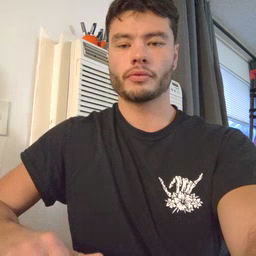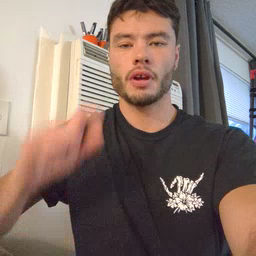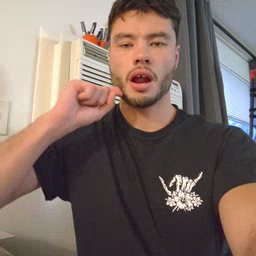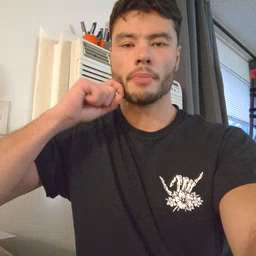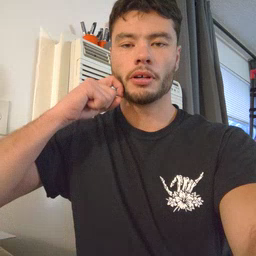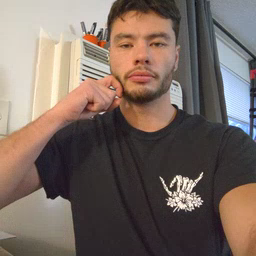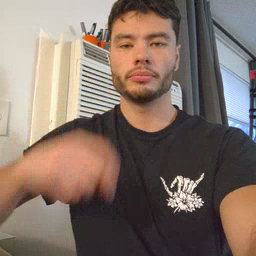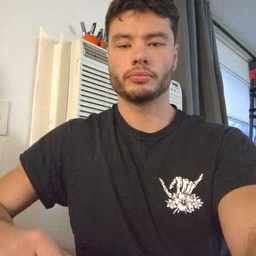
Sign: apple